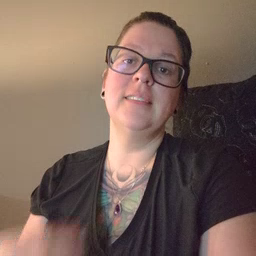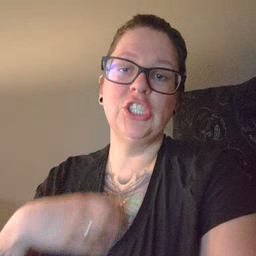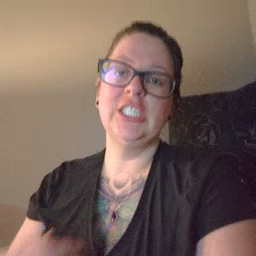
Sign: hungry